四年级 · 度量几何学
计算下面三角形中未知角的度数。
(1)

(2)

(3)

(4)

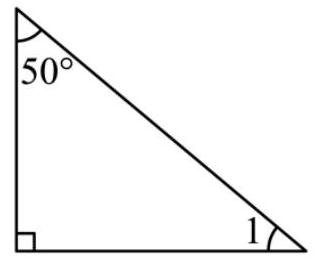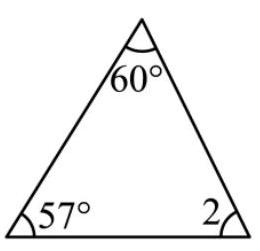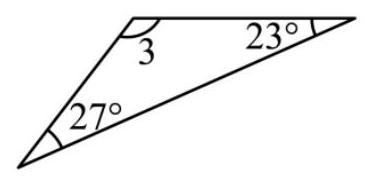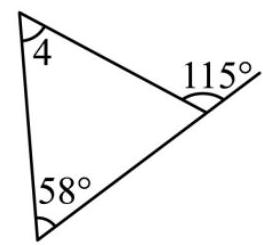
答案: 解$40^{\circ} ; 63^{\circ} ; 130^{\circ} ; 57^{\circ}$

【分析】这几个三角形都是已知两个角的度数求第三个角的度数。根据三角形在内角和定理 (三角形三个内角的和是 $180^{\circ}$ ) 即可求出第三个角的度数（最后一个图形先根据平角的意义求出除 $\angle 4$ 和已知角的另一个角, 再根据前面的方法解答）。

【详解】(1) $\angle 1=180^{\circ}-90^{\circ}-50^{\circ}=40^{\circ}$

(2) $\angle 1=180^{\circ}-60^{\circ}-57^{\circ}=63^{\circ}$

(3) $\angle 3=180^{\circ}-27^{\circ}-23^{\circ}=130^{\circ}$

(4) $180^{\circ}-115^{\circ}=65^{\circ}$

$\angle 4=180^{\circ}-58^{\circ}-65^{\circ}=57^{\circ}$ 。

【点睛】此题主要是考查三角形内角和定理的实际应用, 关键是要知道三角形的内角和是 $180^{\circ}$ 以及平角是 $180^{\circ}$ 。